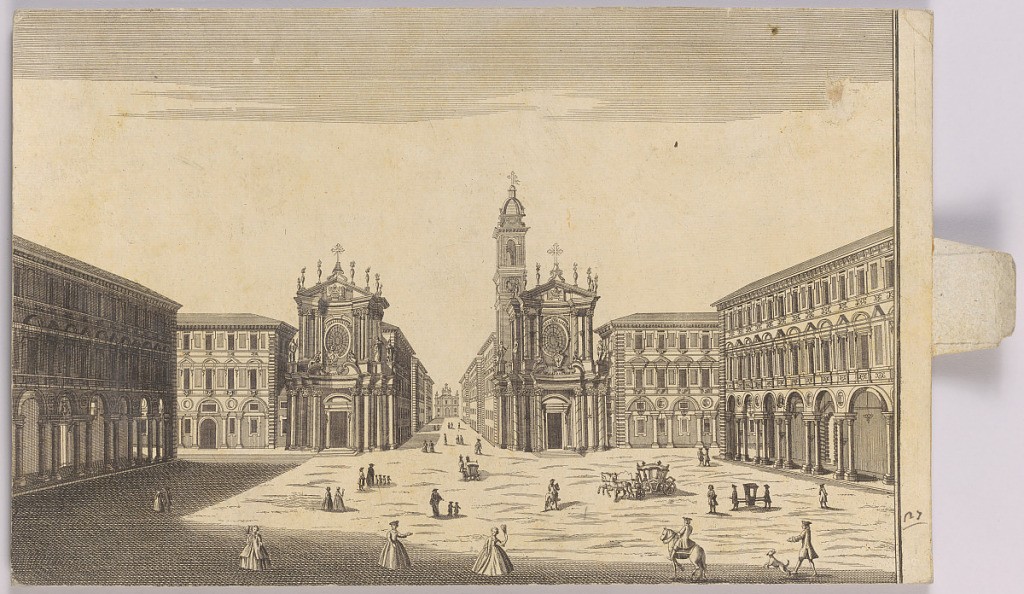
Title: Peep-Show Print
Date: mid-18th century
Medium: Engraving and brush and wash on paper
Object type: Print
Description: Peep-show print